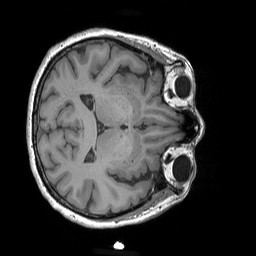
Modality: T1w
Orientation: axial
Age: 62
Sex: female
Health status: healthy
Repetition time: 1.9 s
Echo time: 0.00252 s